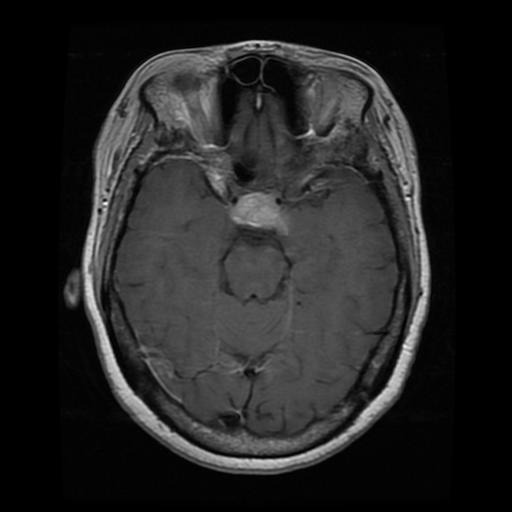
Label: pituitary